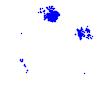
Particle: electron